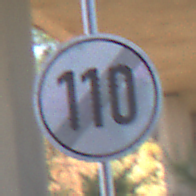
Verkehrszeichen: EndeGeschwindigkeit110
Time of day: Midday
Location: Roofed (Underpass)
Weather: Clear
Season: NotSpecified
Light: Natural